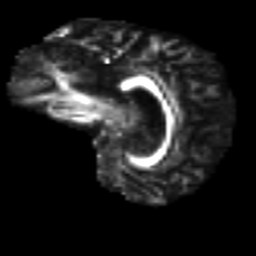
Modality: FA
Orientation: sagittal
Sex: female
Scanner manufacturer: ge
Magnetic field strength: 3 T
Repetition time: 7 s
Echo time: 0.08 s